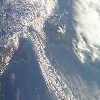
Label: cloud